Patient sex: F
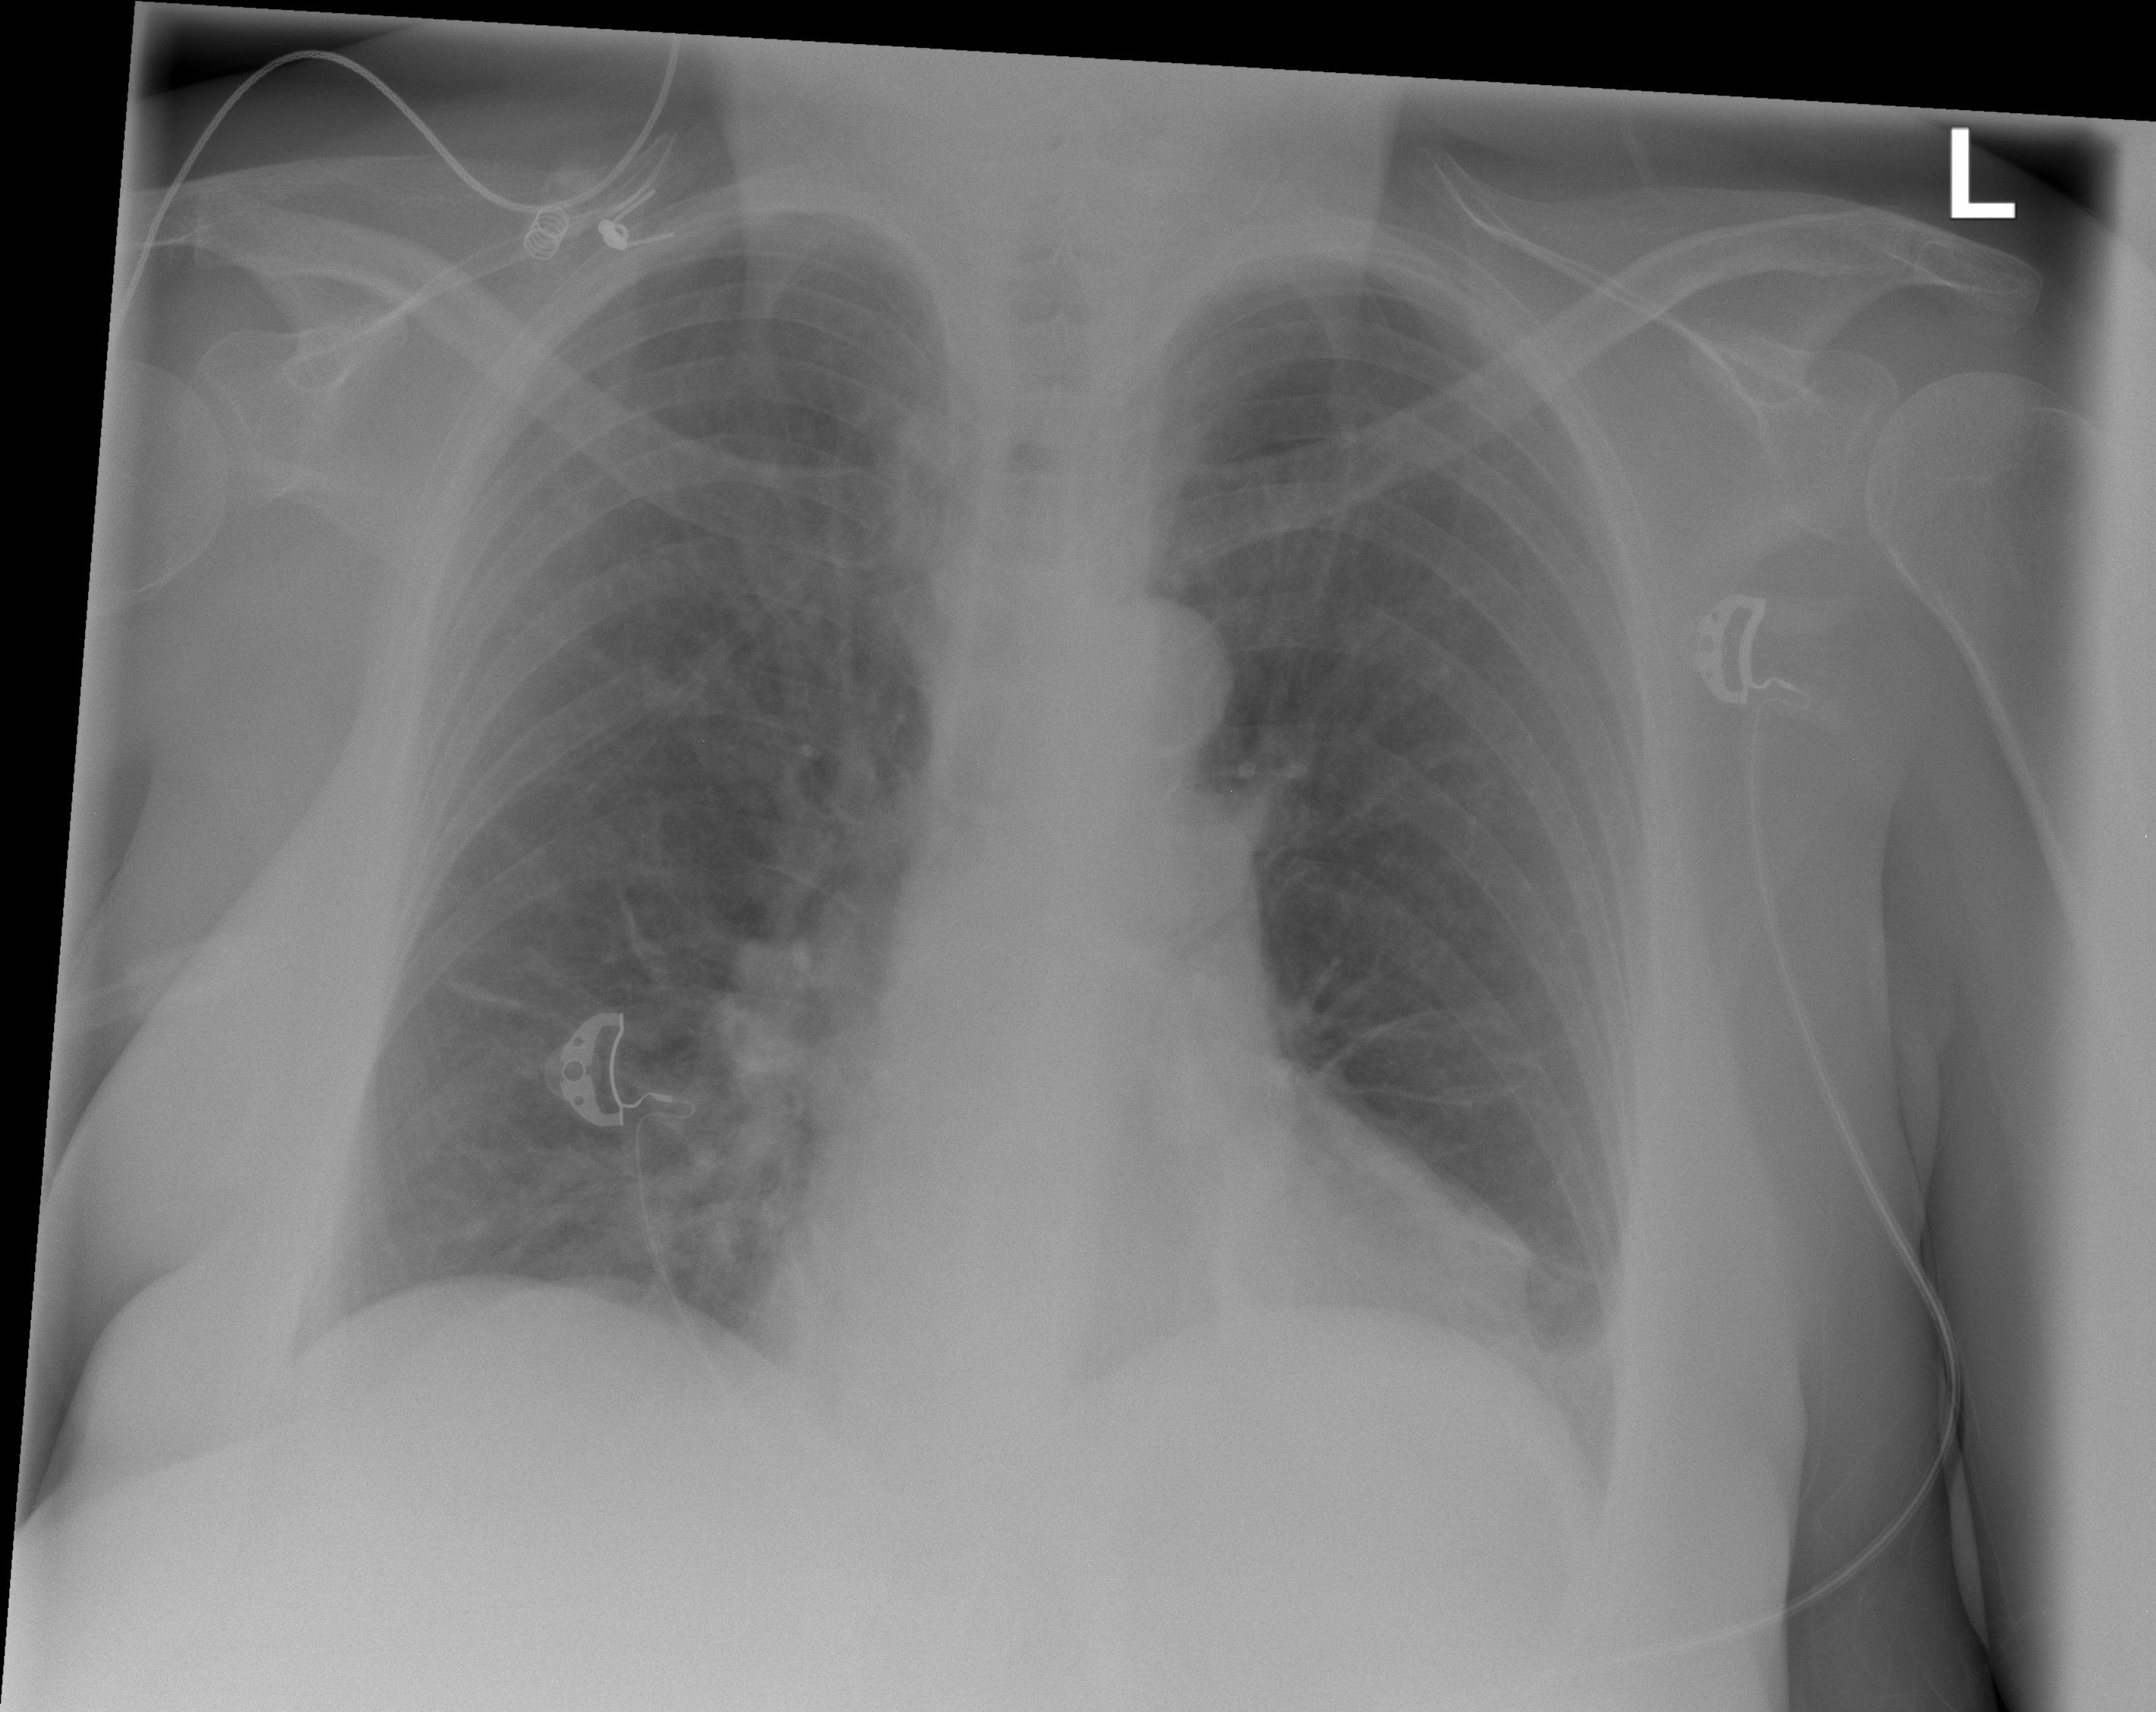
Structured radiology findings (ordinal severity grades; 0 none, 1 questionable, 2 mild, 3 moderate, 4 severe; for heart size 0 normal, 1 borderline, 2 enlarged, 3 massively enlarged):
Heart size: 0
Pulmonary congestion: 0
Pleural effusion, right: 0
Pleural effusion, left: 0
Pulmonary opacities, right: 1
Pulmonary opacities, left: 0
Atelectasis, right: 1
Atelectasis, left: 1